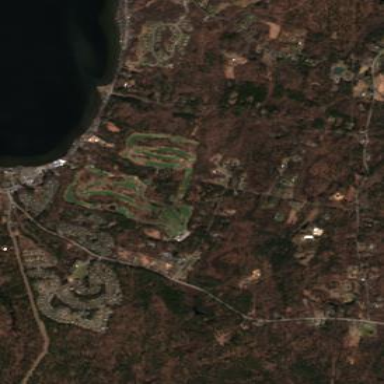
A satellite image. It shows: Golf course.